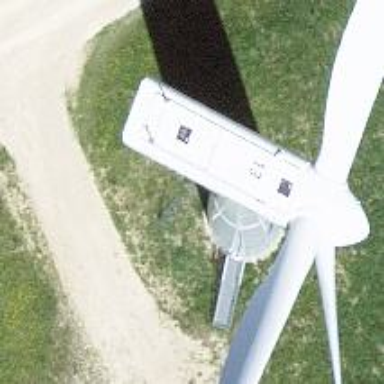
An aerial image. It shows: Wind turbine generator that utilizes wind as its source for generating electricity. It is of the horizontal axis type.